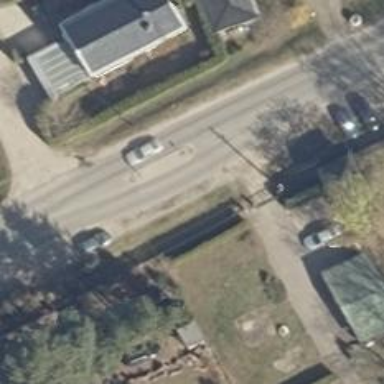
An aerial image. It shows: Traffic calming island.